You are looking at the wavelet scalogram of a bearing's acceleration signal. Determine the bearing's health state. Answer with exactly one of: normal, inner_race, outer_race, ball.
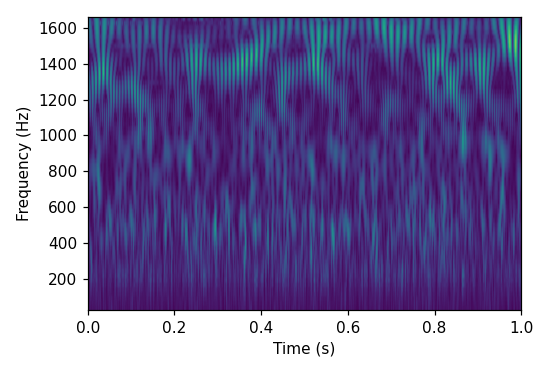
Answer: normal